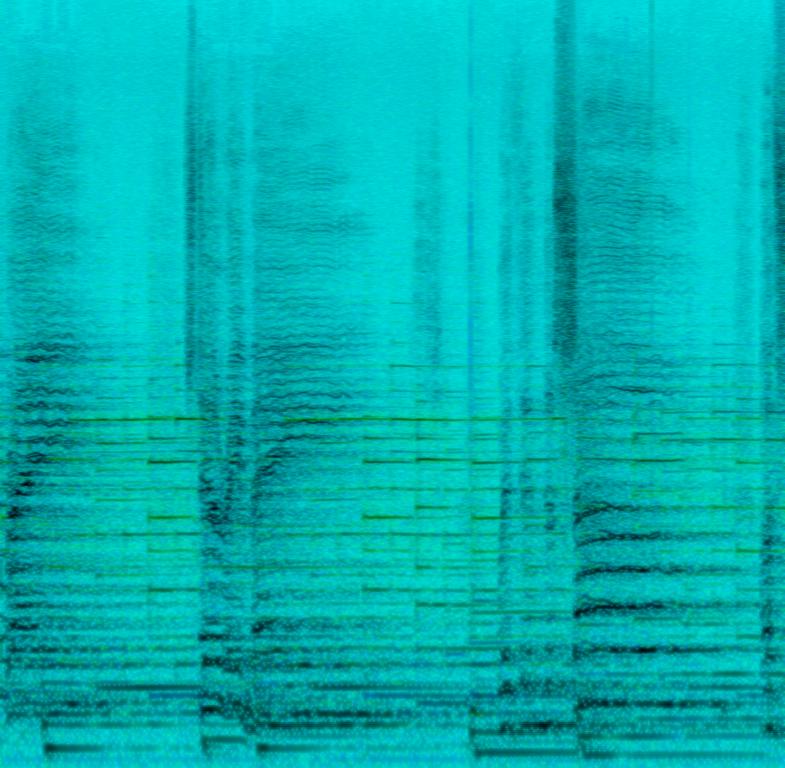
This is a rock music piece. There is a male vocalist singing melodically in the lead. A clean sounding electric is playing the main tune while a piano later joins in for texture. There is a mild sounding bass guitar. A basic rock acoustic drum beat provides the rhythmic structure. There is a gloomy aura to this song. It could be used in the soundtracks of drama movies and TV shows.